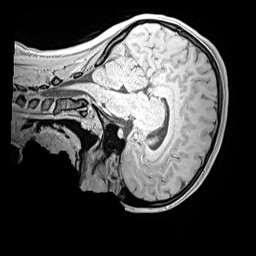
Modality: MP2RAGE
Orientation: sagittal
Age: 12
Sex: female
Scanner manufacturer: siemens
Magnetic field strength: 3 T
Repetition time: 4 s
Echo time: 0.00299 s